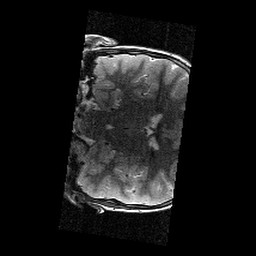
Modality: T2w
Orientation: coronal
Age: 9
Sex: male
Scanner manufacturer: siemens
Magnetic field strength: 3 T
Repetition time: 9.23 s
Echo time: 0.067 s